Aerial crown-view tile of a tropical tree (Barro Colorado Island, Panama), acquired 20250512:
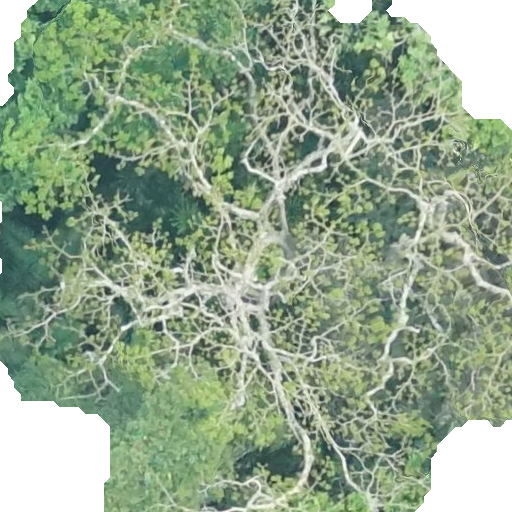
Species: Ceiba pentandra
GBIF accepted scientific name: Ceiba pentandra
Crown area: 388.734 m²